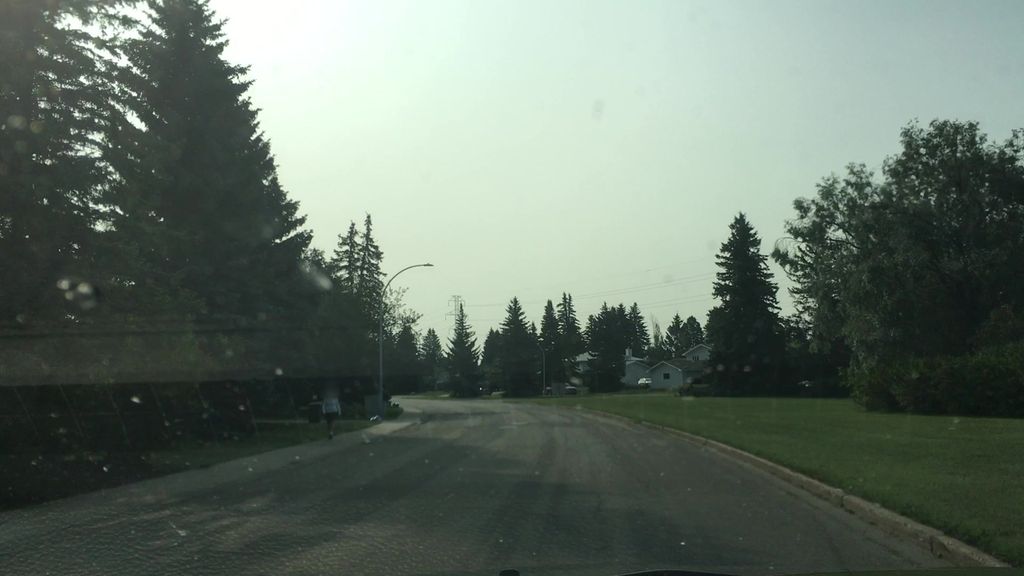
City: edmonton